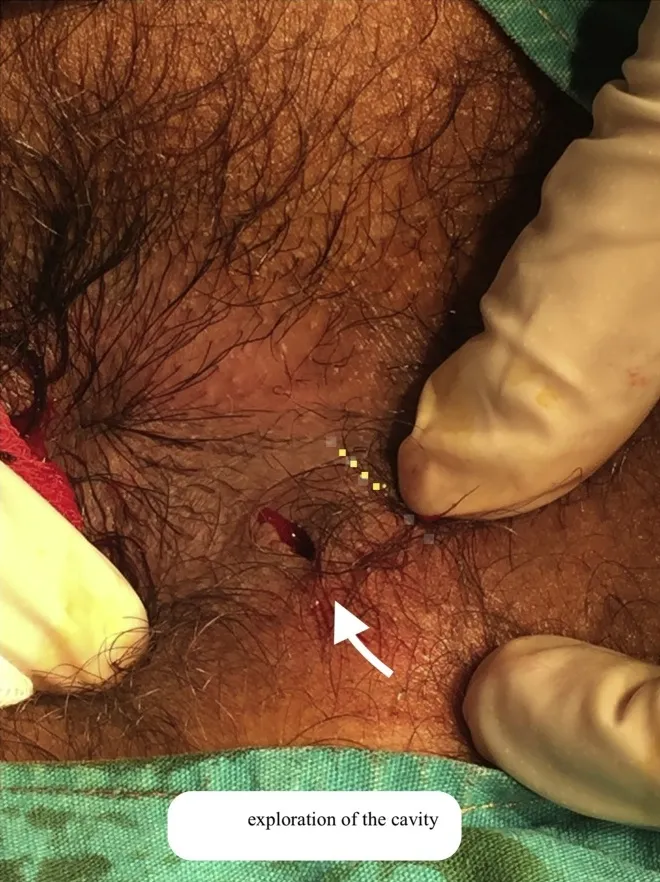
Exploration of the perianal pilonidal sinus in the prone position at 7 o'clock.
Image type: medical_photograph (other_medical_photograph)